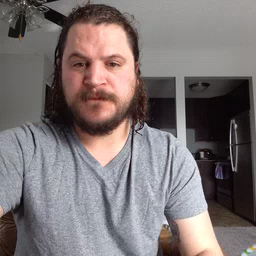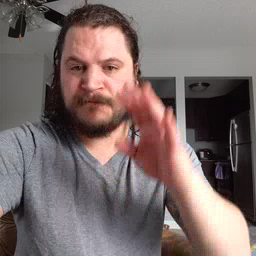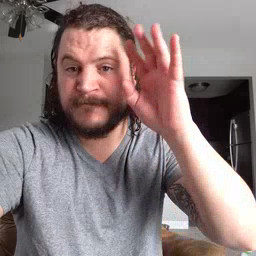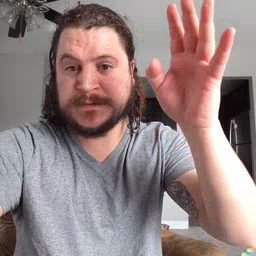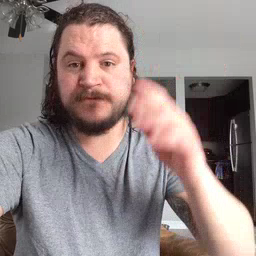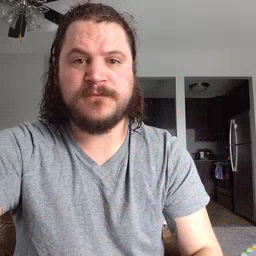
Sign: pretend